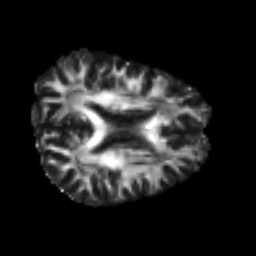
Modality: FA
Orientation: axial
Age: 36
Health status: ill
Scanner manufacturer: philips
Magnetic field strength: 3 T
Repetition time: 9 s
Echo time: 0.127 s